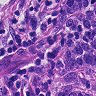
Metastatic tissue present: yes